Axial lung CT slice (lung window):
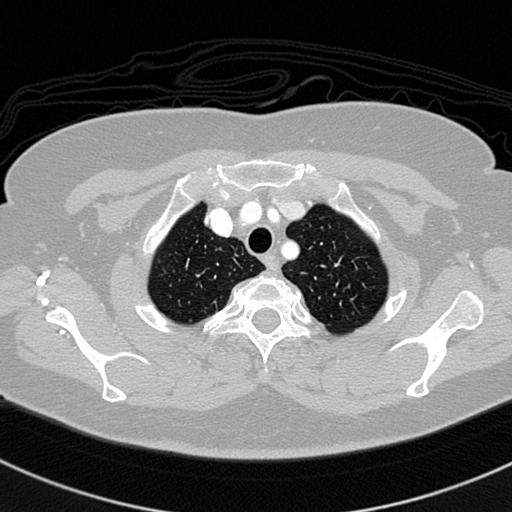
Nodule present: no